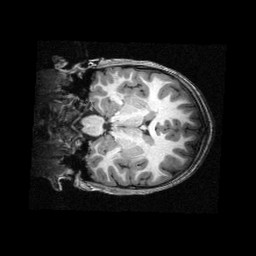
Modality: T1w
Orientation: coronal
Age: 9
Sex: female
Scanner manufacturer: siemens
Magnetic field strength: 3 T
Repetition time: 2.3 s
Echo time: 0.00336 s